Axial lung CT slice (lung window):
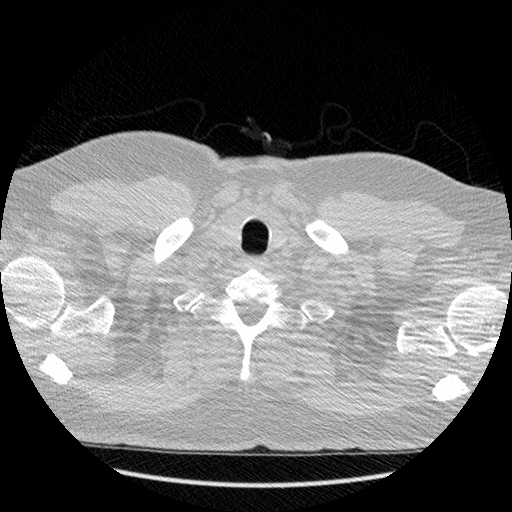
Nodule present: no